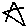
Label: star